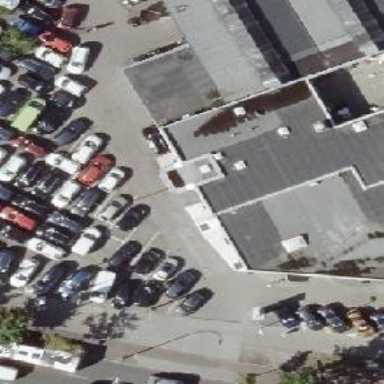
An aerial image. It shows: Car shop.